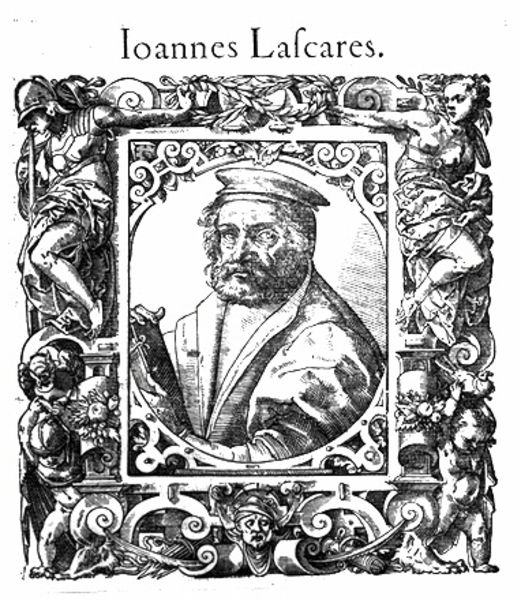
Titel: Bildnis des Johann von Lasco
Künstler: Tobias Stimmer
Institution: (Seriendruck)
Schlagwörter: hand, kopf, mann, weiß, frauen, menschen, brust, busen, finger, frau, grau, hut, mund, nase, profil, schwarz, stirn, blick, haube, ornament, bart, gesichter, hemd, kappe, mütze, architektur, augen, barock, bibel, falten, gesicht, halten, johannes, kragen, rahmen, vollbart, ärmel, bild, bildnis, hände, portrait, porträt, gewand, haare, mantel, blatt, brustbild, locken, oval, rund, umrandung, engel, putto, ranken, beine, holzschnitt, schrift, knaben, graphik, füsse, figuren, dichter, brauen, dekor, ornamente, verzierung, nachdenken, oberkörper, name, buch, kreuz, umrahmung, druck, lithographie, radierung, stich, seite, schwert, soldat, autor, helm, allegorie, lorbeer, ritter, rüstung, gestalten, namen, verziert, art, schnörkel, skulpturen, voluten, teufel, krieger, schwart, rechteckig, venus, gelehrter, volute, kränze, zierde, putten, allegorien, mars, putti, athene, minerva, chemie, kringel, pallas, bedeckung, stimmer, tobias, atlanten, rollwerk, lorber, ioannes, bandlwerk, ioannes lanfrancus, knider, lascares, wiesenschaftler, ioannes lafcares, lafcares, seitaugen